Question: I want to put one back button in title bar area to go on back activity in Android app how to put that button.

Like there is in this image.
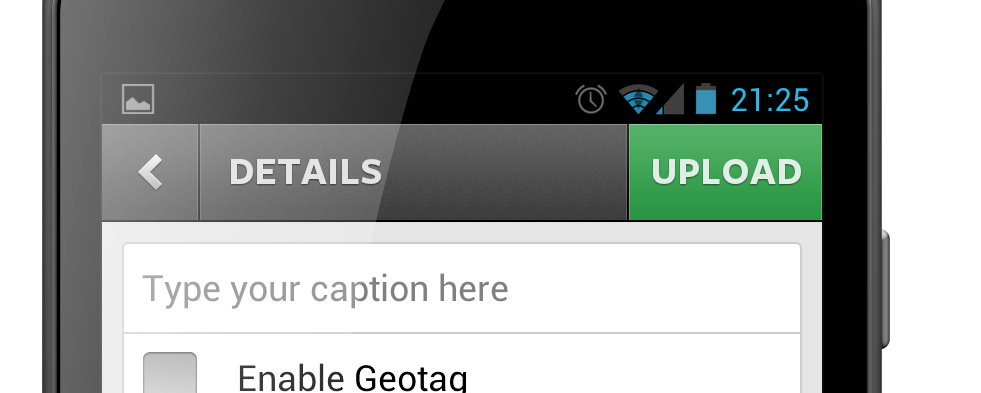
Answer: Assign a parent Activity in 'Manifest.xml' like this :
'''
<activity
android:name="com.example.myfirstapp.DisplayMessageActivity"
android:label="@string/title_activity_display_message"
android:parentActivityName="com.example.myfirstapp.MainActivity" >
<!-- The meta-data element is needed for versions lower than 4.1 -->
<meta-data
android:name="android.support.PARENT_ACTIVITY"
android:value="com.example.myfirstapp.MainActivity" />
</activity>
'''
Then in Activity's 'onCreate()':
'''
ActionBar actionBar = getActionBar();
actionBar.setDisplayHomeAsUpEnabled(true);
'''
And at last in 'onOptionsItemSelected' :
'''
@Override
public boolean onOptionsItemSelected(MenuItem item) {
switch (item.getItemId()) {
case android.R.id.home:
NavUtils.navigateUpFromSameTask(this);
return true;
}
return super.onOptionsItemSelected(item);
}
'''
Here is more if you need :
<URL>